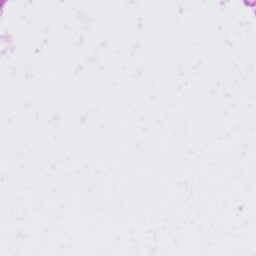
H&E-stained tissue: Liver